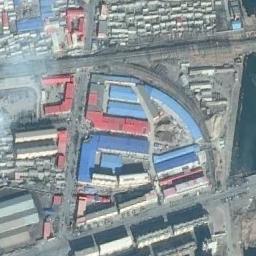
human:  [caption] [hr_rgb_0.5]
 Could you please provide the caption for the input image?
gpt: The industrial area with lots of workshops of different colors and sizes and some roads go through the industrial area .

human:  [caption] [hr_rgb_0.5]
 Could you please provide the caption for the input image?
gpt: Many houses of different shapes and sizes are in the industrial area .

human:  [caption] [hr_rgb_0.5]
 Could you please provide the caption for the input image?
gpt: The area of the industrial area is divided irregularly .

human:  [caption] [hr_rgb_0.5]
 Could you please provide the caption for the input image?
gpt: Neatly planned factories and roads in an industrial area .

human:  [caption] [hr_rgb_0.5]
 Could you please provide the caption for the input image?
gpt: There are some blue buildings and red buildings on the industrial area .